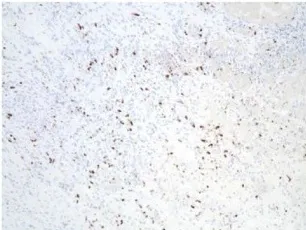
Specimens from pathology report. (B) Glial fibrillary acidic protein.
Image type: pathology (immunostaining)